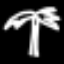
Label: palm tree